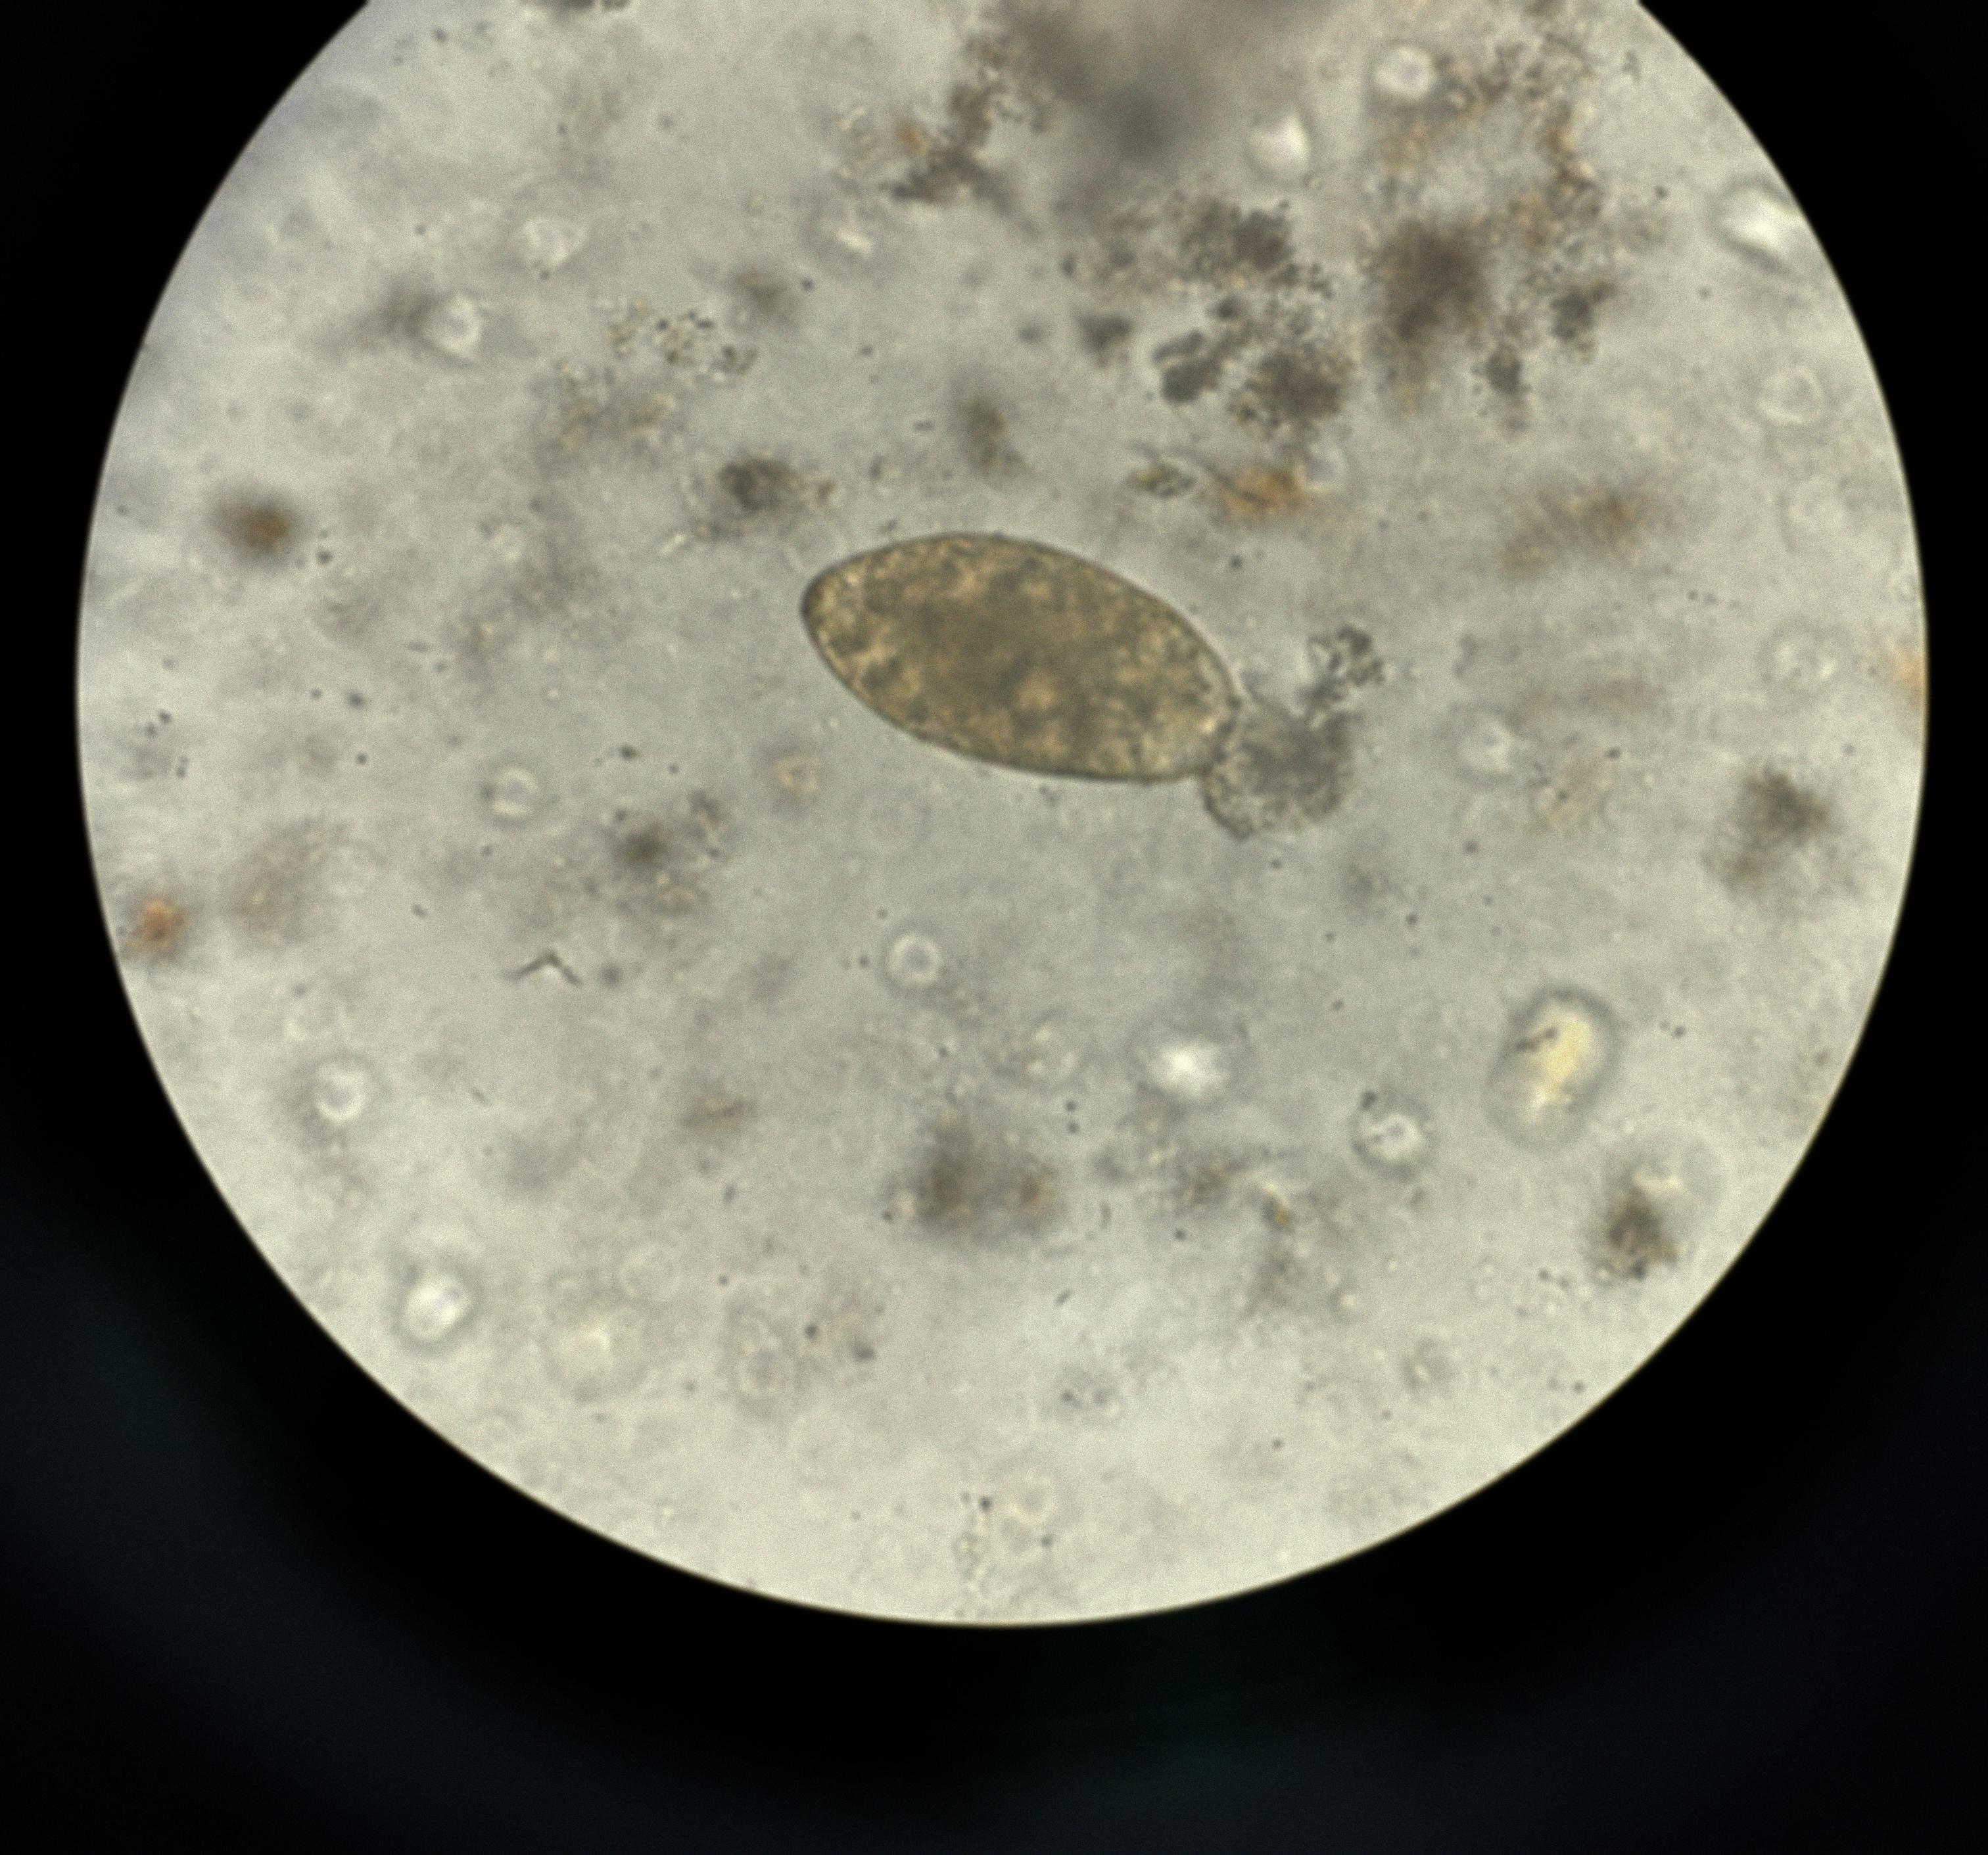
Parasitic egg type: Fasciolopsis buski